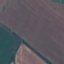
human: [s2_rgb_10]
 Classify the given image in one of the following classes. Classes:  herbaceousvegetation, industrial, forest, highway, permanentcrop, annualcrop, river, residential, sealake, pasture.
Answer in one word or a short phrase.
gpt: AnnualCrop